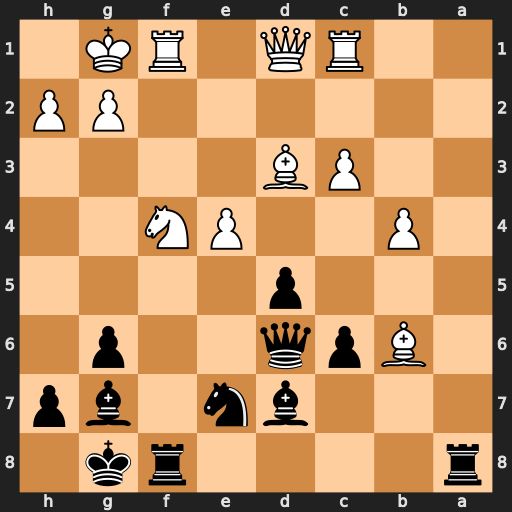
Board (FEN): r4rk1/3bn1bp/1Bpq2p1/3p4/1P2PN2/2PB4/6PP/2RQ1RK1
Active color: b
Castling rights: -
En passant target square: -
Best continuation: Rxf4 Bc5 Rxf1+